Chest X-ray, AP view. Patient: 52 years old, sex M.
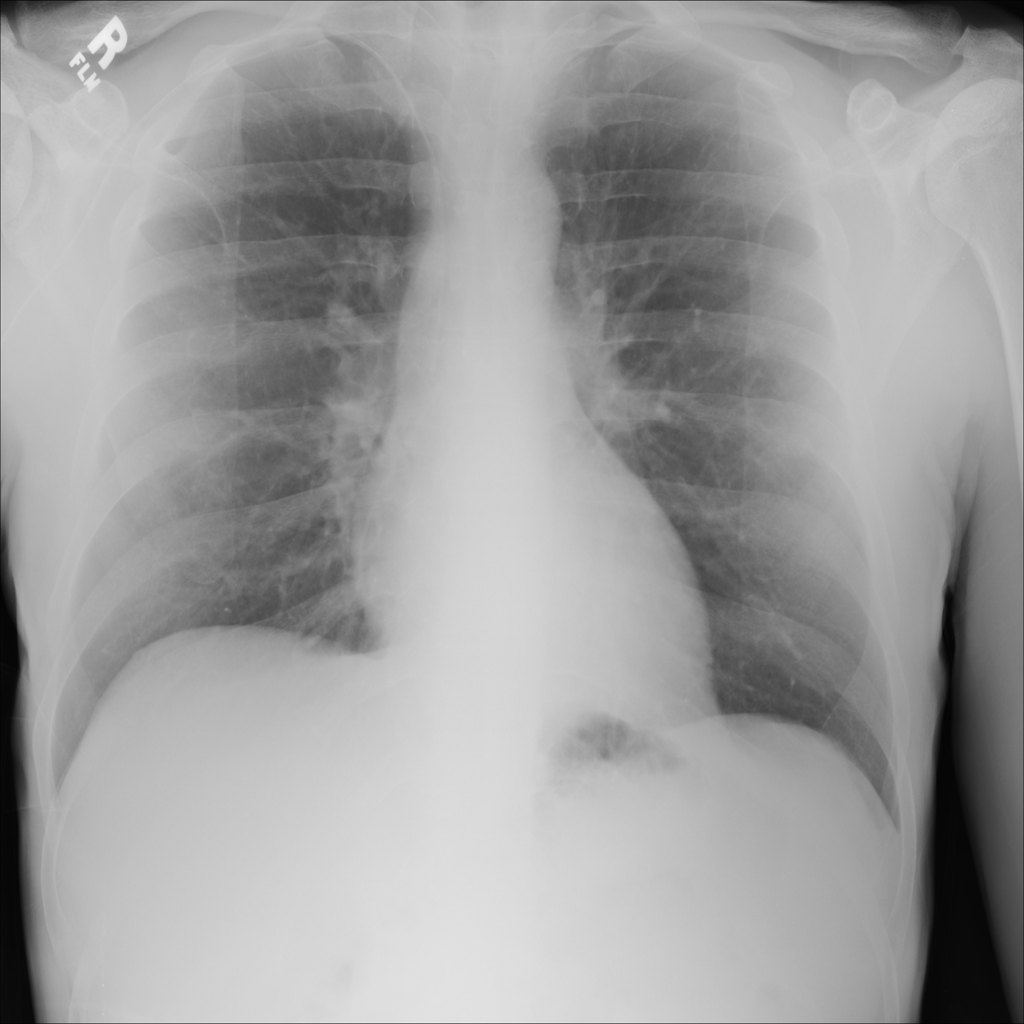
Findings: No Finding